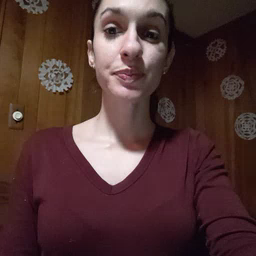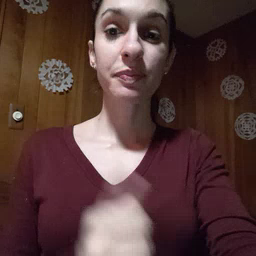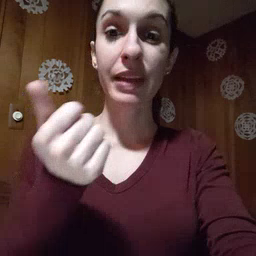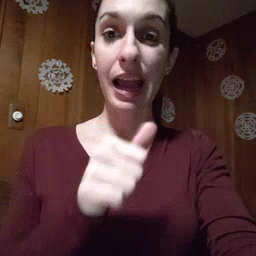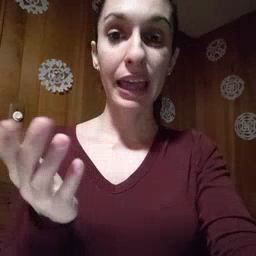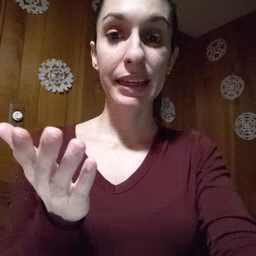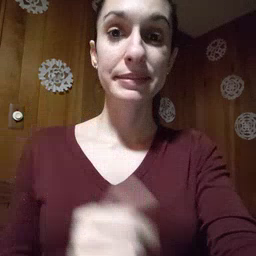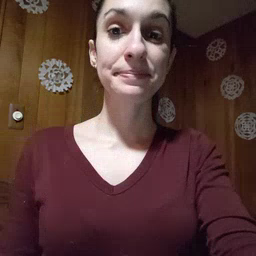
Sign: any